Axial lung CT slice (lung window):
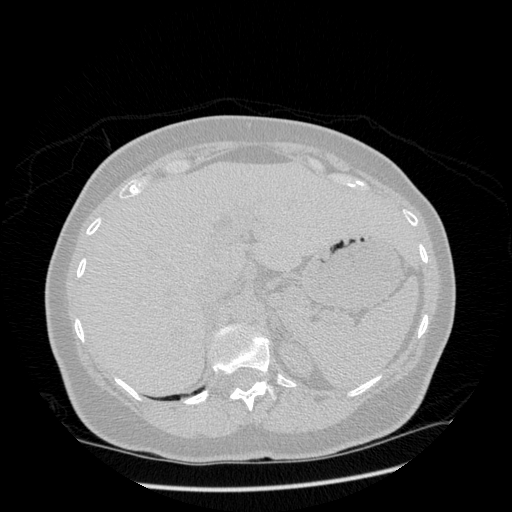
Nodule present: no